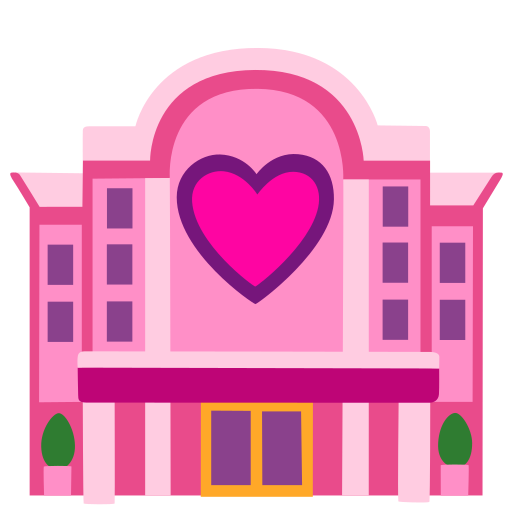
Emoji: 🏩